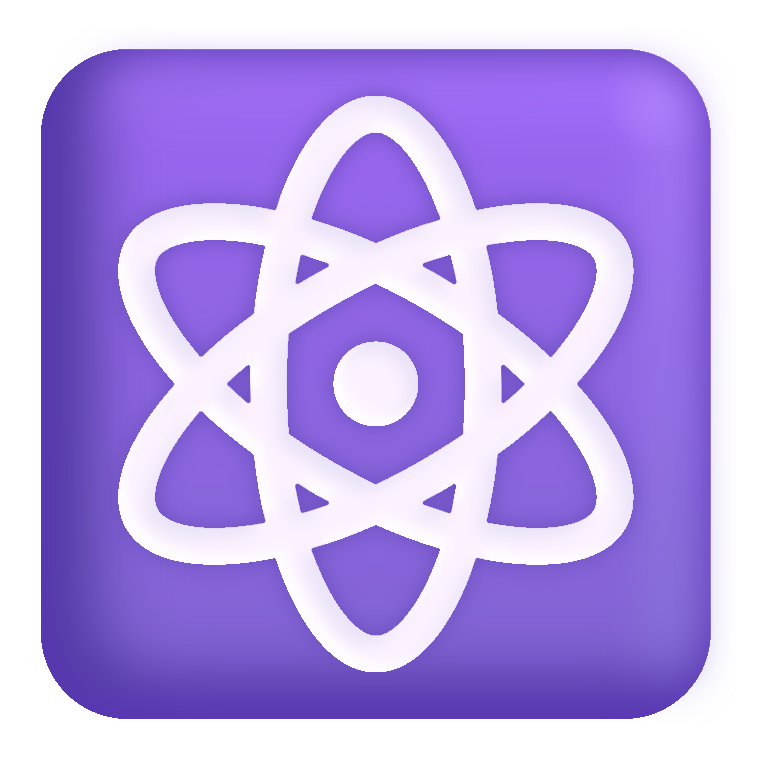
atom symbol color